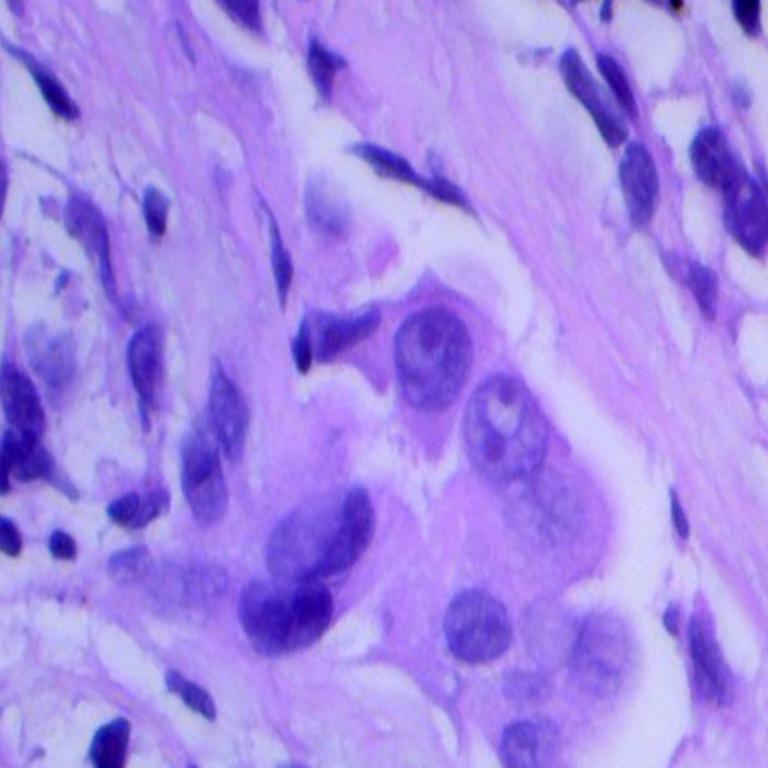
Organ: lung
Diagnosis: adenocarcinomas